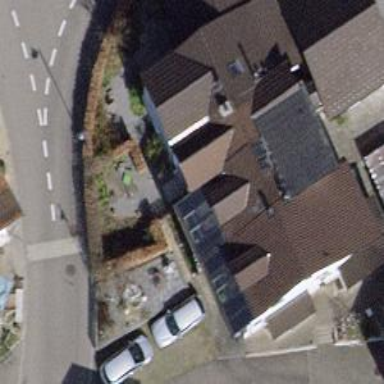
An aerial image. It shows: Terrace building.